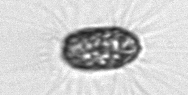
Label: Corethron_hystrix